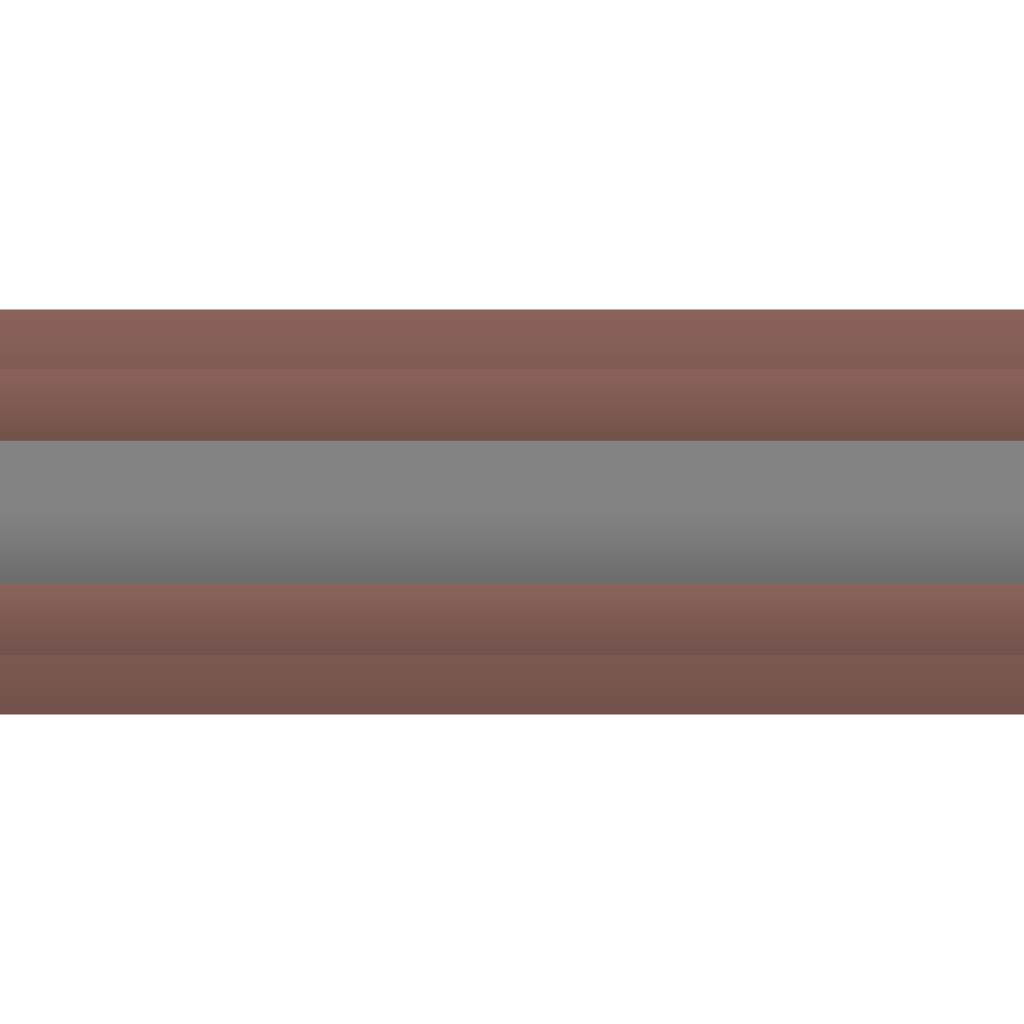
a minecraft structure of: Sewer Template Stright bad low quality